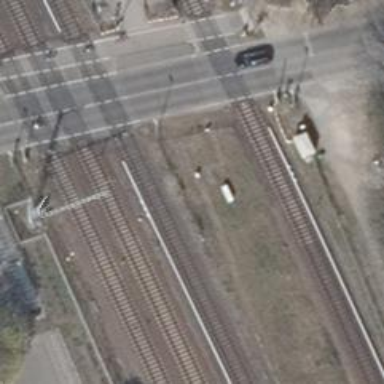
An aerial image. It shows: Railway signal.